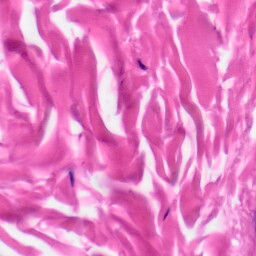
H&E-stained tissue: Skin